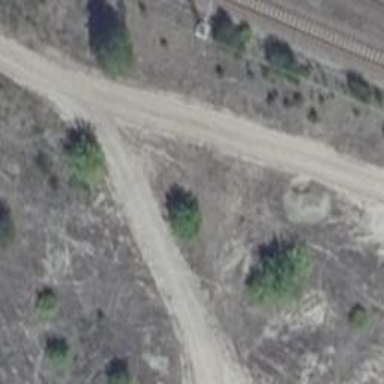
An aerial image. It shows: Sandy track road with grade 4 track type.